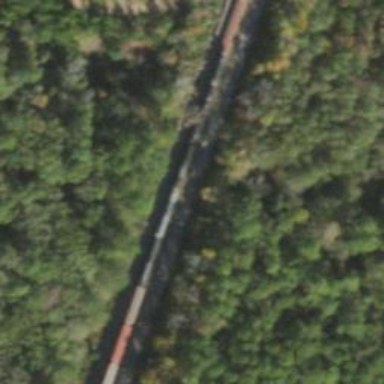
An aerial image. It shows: Railway track.